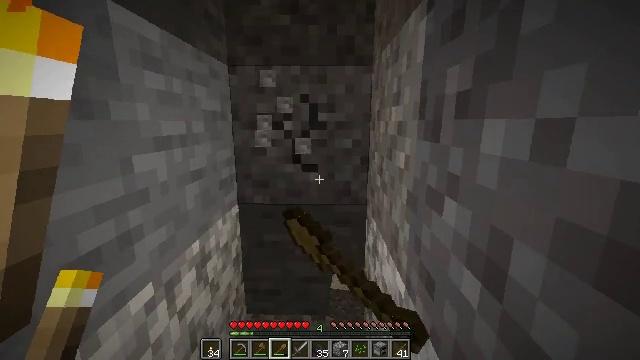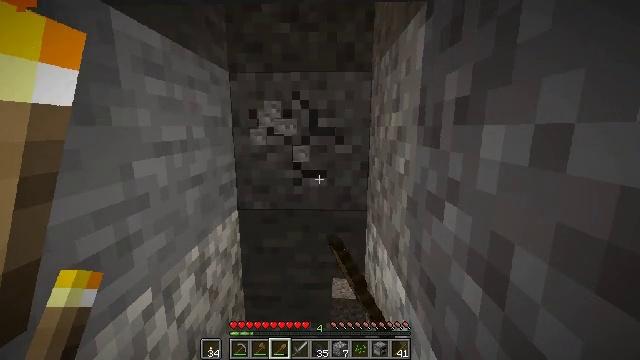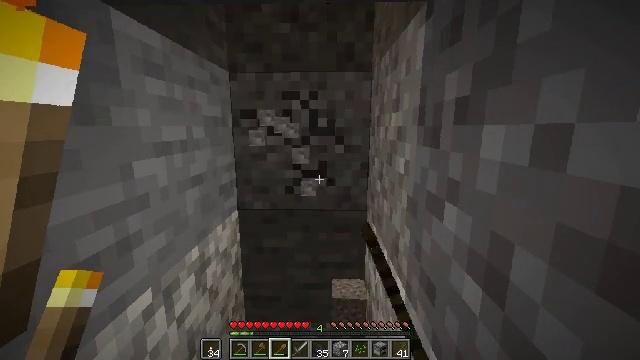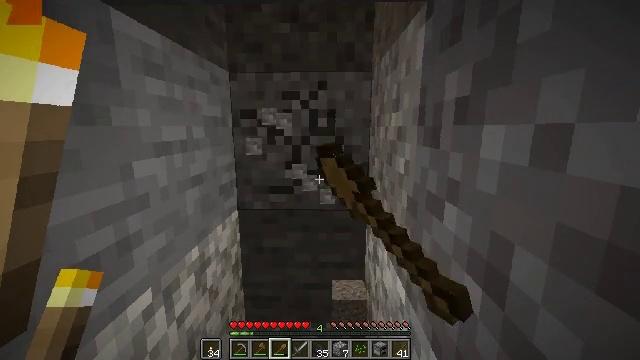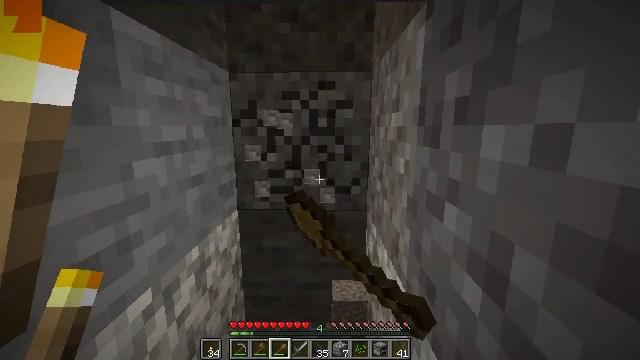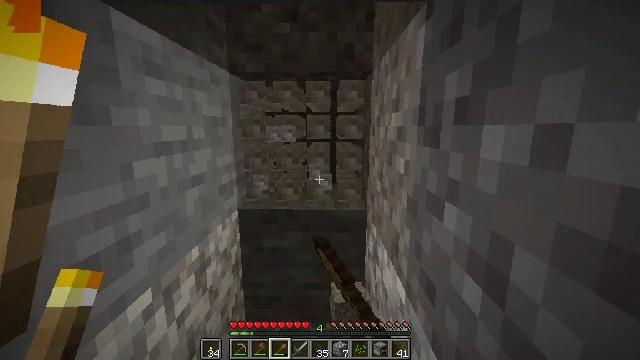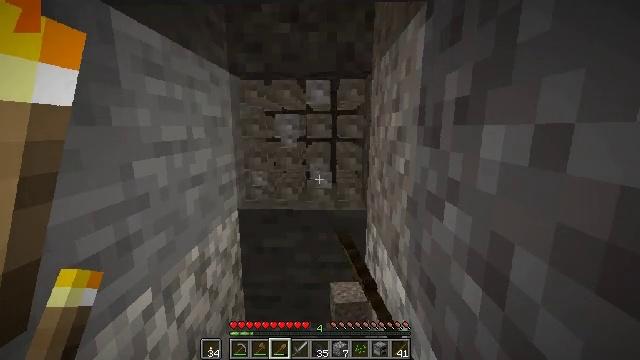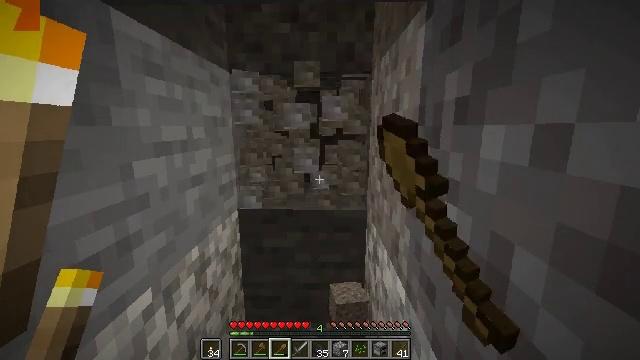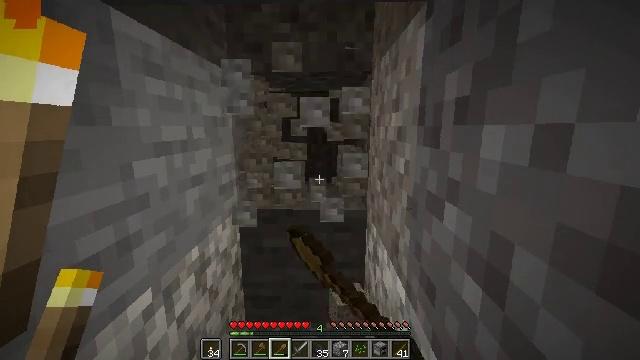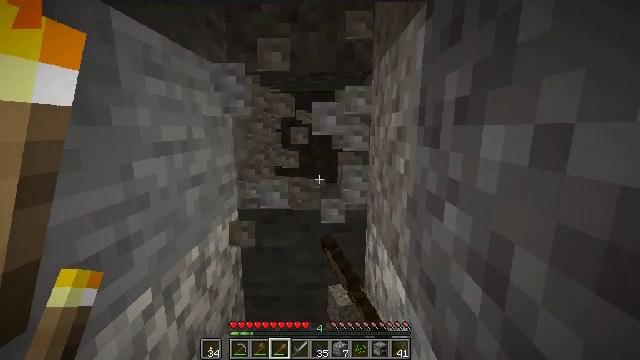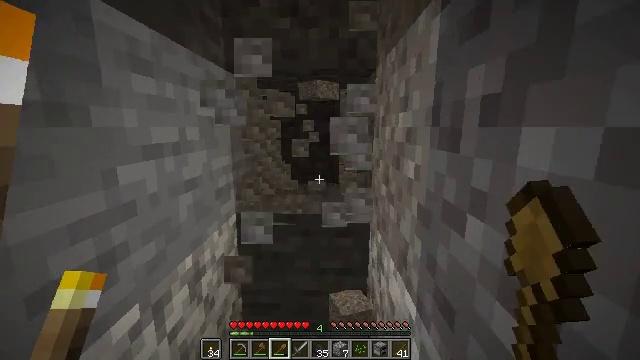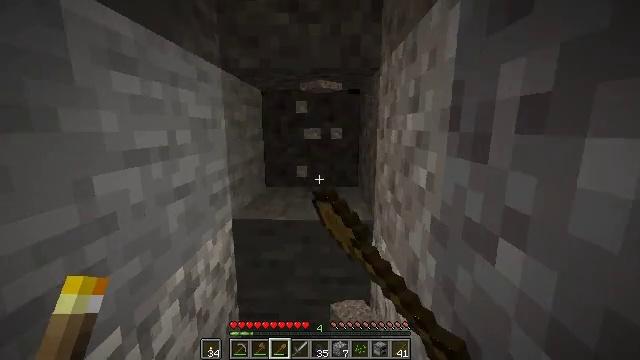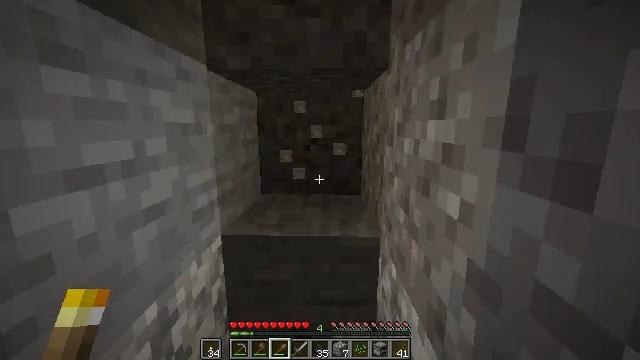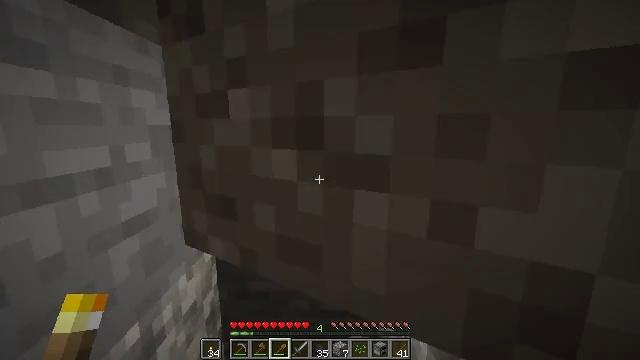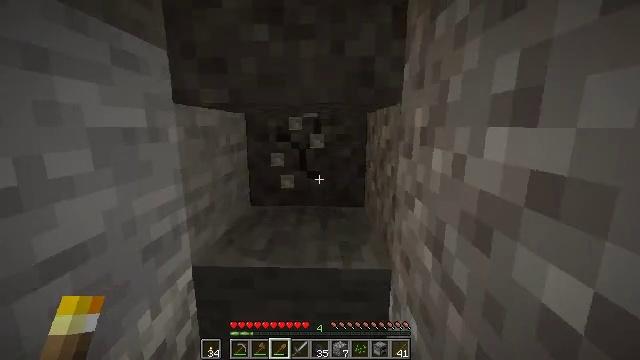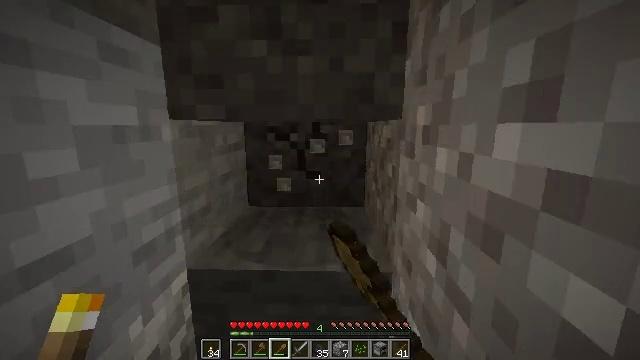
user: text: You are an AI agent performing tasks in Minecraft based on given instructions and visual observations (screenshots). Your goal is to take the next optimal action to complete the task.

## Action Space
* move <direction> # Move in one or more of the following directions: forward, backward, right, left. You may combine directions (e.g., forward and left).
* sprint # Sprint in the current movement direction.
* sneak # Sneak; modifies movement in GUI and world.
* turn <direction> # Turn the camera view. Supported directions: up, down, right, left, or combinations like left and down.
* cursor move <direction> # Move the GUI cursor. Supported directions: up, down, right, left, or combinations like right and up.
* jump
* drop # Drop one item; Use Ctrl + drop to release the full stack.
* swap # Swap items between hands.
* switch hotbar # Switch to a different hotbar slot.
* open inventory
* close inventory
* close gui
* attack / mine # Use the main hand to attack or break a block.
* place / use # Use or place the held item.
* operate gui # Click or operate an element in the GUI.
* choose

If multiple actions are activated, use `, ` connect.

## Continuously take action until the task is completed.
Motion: motion action
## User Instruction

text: Dig through gravel to clear a path.
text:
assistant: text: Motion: turn up, attack / mine
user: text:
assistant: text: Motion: attack / mine
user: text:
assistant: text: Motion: attack / mine
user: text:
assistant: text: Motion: attack / mine
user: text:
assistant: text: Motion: attack / mine
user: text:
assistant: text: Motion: attack / mine
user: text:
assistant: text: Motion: attack / mine
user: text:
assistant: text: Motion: attack / mine
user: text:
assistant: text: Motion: attack / mine
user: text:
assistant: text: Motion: move forward, attack / mine
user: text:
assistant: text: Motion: move forward, attack / mine
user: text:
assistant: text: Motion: move forward, attack / mine
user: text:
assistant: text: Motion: move forward, attack / mine
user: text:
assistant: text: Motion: attack / mine
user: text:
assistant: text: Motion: move right, attack / mine
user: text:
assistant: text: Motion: move right, attack / mine
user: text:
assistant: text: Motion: move right, attack / mine
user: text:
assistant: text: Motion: move right, attack / mine
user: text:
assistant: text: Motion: move right, attack / mine
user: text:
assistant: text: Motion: move right, attack / mine
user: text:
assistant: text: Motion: move back and move right, attack / mine
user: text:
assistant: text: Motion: move back and move right, attack / mine
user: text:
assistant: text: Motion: move back and move right, attack / mine
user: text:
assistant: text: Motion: move back and move right, attack / mine
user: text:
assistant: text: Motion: move back and move right, attack / mine
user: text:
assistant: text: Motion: move right, attack / mine
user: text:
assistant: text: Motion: move right, attack / mine
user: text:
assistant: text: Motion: move right, attack / mine
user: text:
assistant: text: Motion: move right, attack / mine
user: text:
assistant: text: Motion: move right, attack / mine